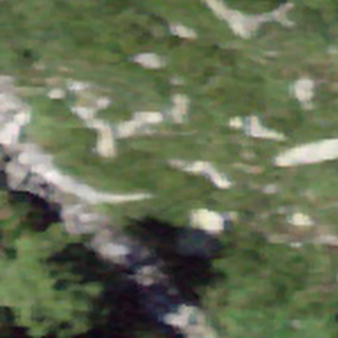
Label: other